Question: I am having a problem to fetch the required result in php/mysql. I am seeking your help to get it solved.
Here is my problem -
I have two tables
1. new_equipment
2. new_equipment_trims
new_equipment table -
'''
equip_id equip_name
1 Air Conditioning
2 Brake System
3 Mobile Connectivity
4 Steering Wheel
5 Navigation System
'''
new_equipment_trims table -
'''
row_id trim_id equip_id equip_name equip_val
1 101286108 1 Front Air Conditioning Zones dual
2 101286108 1 Front Air Conditioning automatic climate control
3 101286108 1 Rear Heat rear ventilation ducts
4 101286108 1 Air Filtration interior air filtration
5 101286108 2 Rear Brake Type disc
6 101286108 2 Electronic Brakeforce Distribution electronic brakeforce distribution
7 101286108 2 Front Brake Diameter 12.6
'''
You can see the relationship between these two tables is equip_id.
Now i want to show the result like this -
Obviously this is the result for equip_id = 1 and trim_id = 101286108. It can be for any equip_id and trim_id. But if one gets going fine then others will also come in this format. Thus the loop will go on and first show the main equipment name from first table then the equipment name and its value from second table for each equip_id.
'''
Air Conditioning (Main Equipment Name)
(Equipment Name) (Equipment Value)
Air Filtration interior air filtration
Front Air Conditioning automatic climate control
Front Air Conditioning Zones dual
Rear Heat rear ventilation ducts
'''
So please tell me what should be the accurate query to bring this result.
I am trying this -
'''
SELECT 'ne'.'equip_id' , 'ne'.'equip_name' AS 'main_equip_name', 'net'.'equip_name' AS 'equip_name', 'net'.'equip_val' AS 'equip_value'
FROM 'new_equipment' AS 'ne'
INNER JOIN 'new_equipment_trims' AS 'net' ON 'ne'.'equip_id' = 'net'.'equip_id'
WHERE 'net'.'trim_id' =101286108
GROUP BY 'ne'.'equip_name'
ORDER BY 'ne'.'equip_name'
'''
But its not working correctly and doesn't fetch the above desired result. So please help me on this.
By using your inner join with union, the query is bringing the correct result that i wanted, but i am having now a new issue. I notice those rows with main equipment name are also coming in the result set which dont have their sub equipment and their values. To understand it better, please look at the snapshot -

You can see that the main equipment like Sunroof etc. are not having any sub equipment name and values but they are still coming. How can i remove them from the result? Here is my query -
'''
SELECT 0 AS RowType, 'equip_id' , 'equip_name' , 'Main Equip' AS 'equip_value'
FROM 'new_equipment'
UNION SELECT 1 , 'net'.'equip_id' , 'net'.'equip_name' , 'net'.'equip_val'
FROM 'new_equipment' AS 'ne'
INNER JOIN 'new_equipment_trims' AS 'net' ON 'ne'.'equip_id' = 'net'.'equip_id'
WHERE 'net'.'trim_id' =101286108
ORDER BY 'equip_id' , RowType
'''
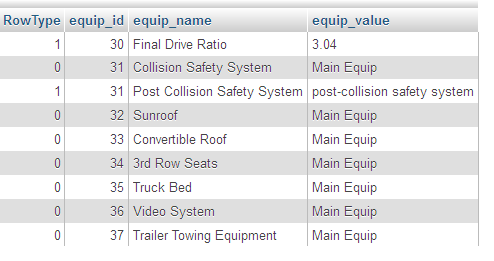
Answer: So to get for equip_id=1 and trim_id=101286108 you can do this:
'''
SELECT ne.equip_id, ne.equip_name AS main_equip_name, net.equip_name, net.equip_val
FROM new_equipment AS ne
INNER JOIN new_equipment_trims AS net
ON ne.equip_id = net.equip_id
WHERE net.equip_id=1
AND net.trim_id=101286108
'''
However, to get one query that shows you the main equipment name followed by the subitems, you could try something like this:
'''
SELECT 0 AS RowType, equip_id, equip_name, '(Main Equip)' AS equip_value
FROM new_equipment
UNION
SELECT 1, net.equip_id, net.equip_name, net.equip_val
FROM new_equipment AS ne
INNER JOIN new_equipment_trims AS net
ON ne.equip_id = net.equip_id
ORDER BY equip_id, RowType
'''